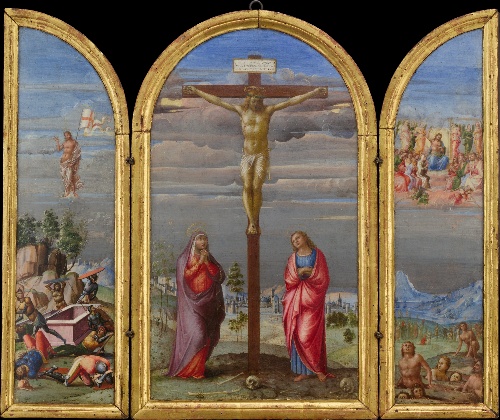
Title: The Crucifixion
Artist: Francesco Granacci (Francesco di Andrea di Marco)
Artist bio: Italian, Villamagna 1469–1543 Florence
Date: ca. 1510
Object type: Painting, triptych
Classification: Paintings
Medium: Tempera and gold on wood
Dimensions: Central panel 19 x 11 1/2 in. (48.3 x 29.2 cm); each wing 19 x 6 in. (48.3 x 15.2 cm)
Department: European Paintings
Credit line: Gift of Nancy, Carolina, and Isabelle Richardson, and Purchase, Friends of European Paintings Gifts, 2006
Accession year: 2006
Repository: Metropolitan Museum of Art, New York, NY
Tags: Crucifixion|Christ|Soldiers|Men|Virgin Mary|Resurrection